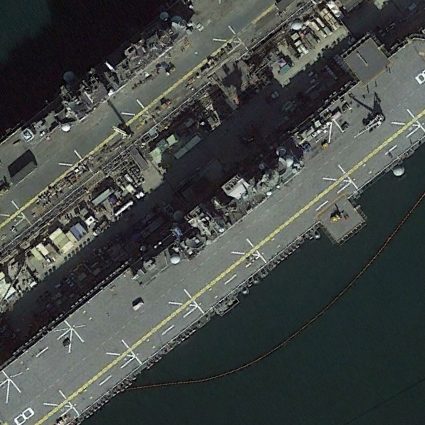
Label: Wasp-class_assault_ship